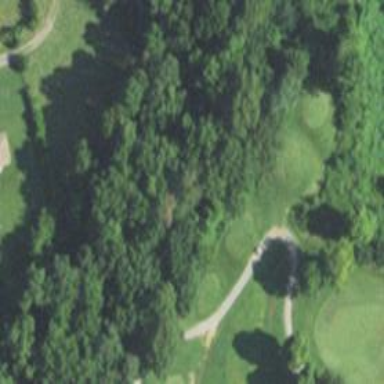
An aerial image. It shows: Golf rough area.